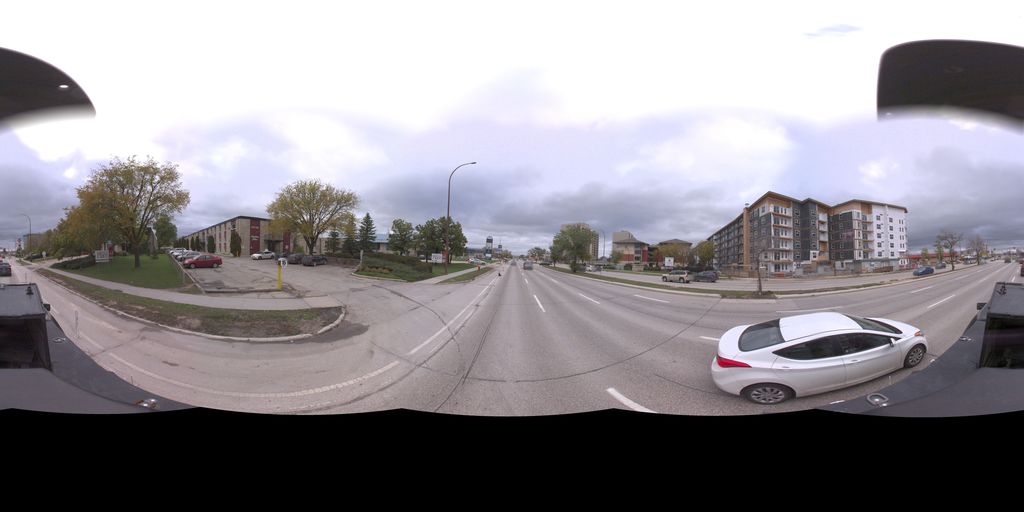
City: winnipeg